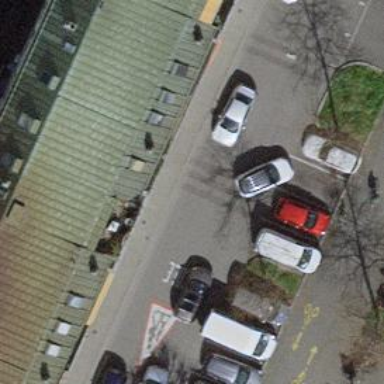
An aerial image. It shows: Motorcycle parking facility.